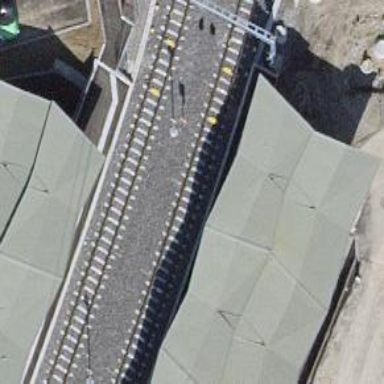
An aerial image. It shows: Narrow-gauge railway bridge with electrified contact lines and one track.